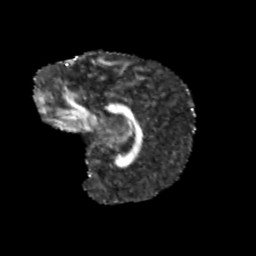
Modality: FA
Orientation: sagittal
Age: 10
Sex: male
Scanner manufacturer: siemens
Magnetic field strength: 3 T
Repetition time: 3.8 s
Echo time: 0.07 s